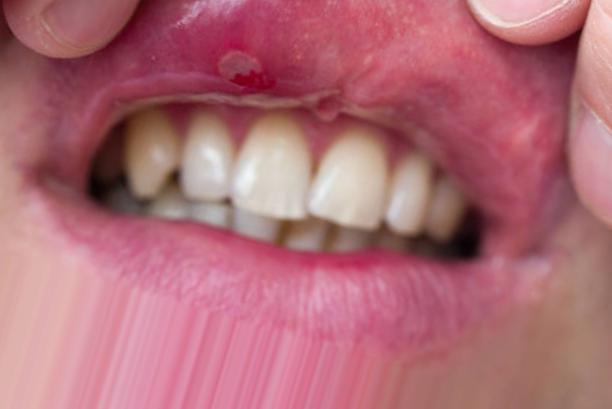
Condition: Mouth Ulcer